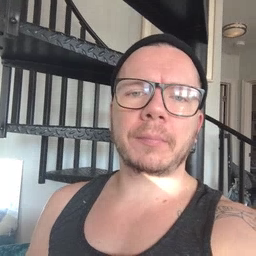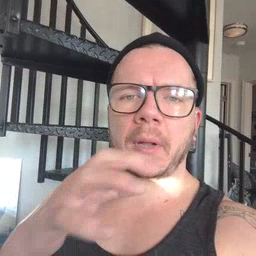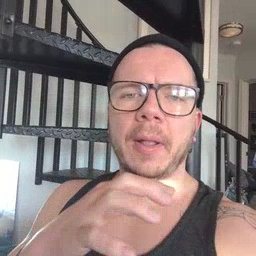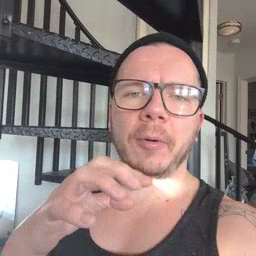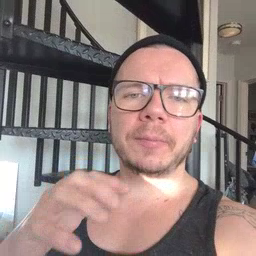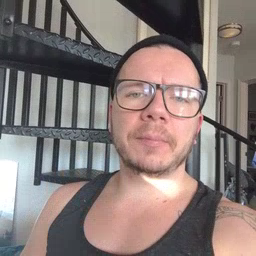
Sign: cloud